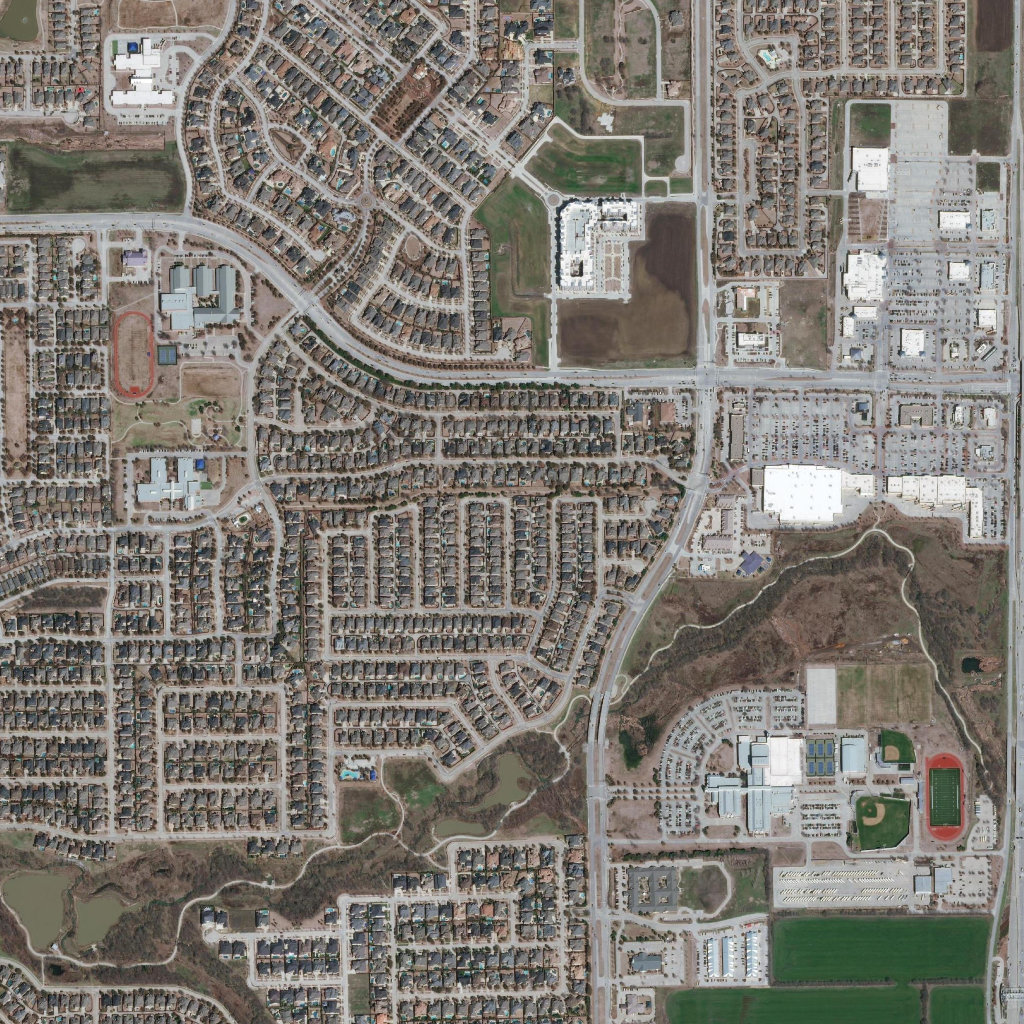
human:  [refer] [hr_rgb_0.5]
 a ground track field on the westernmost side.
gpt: <box>[[11, 30, 14, 38, 0]]</box>